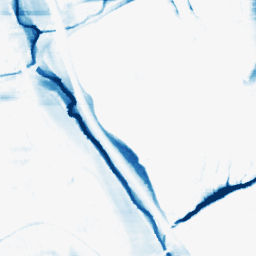
Category: morphological
Decomposition family: morphological_rect
Decomposition parameters: operation: closing
width: 50
height: 10
Upsampling method: quadratic
Upsampling parameters: scale: 4
Upsampling scale: 4